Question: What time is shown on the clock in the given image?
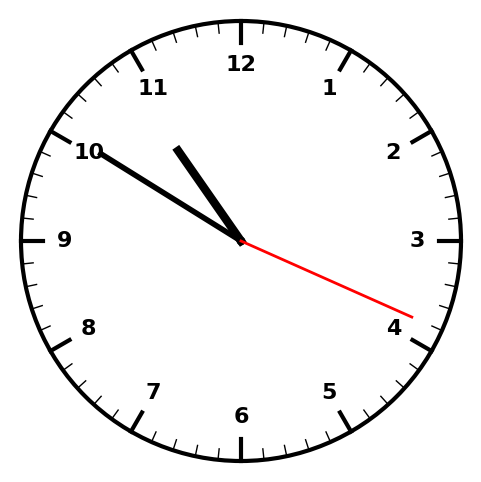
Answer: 10:50:19